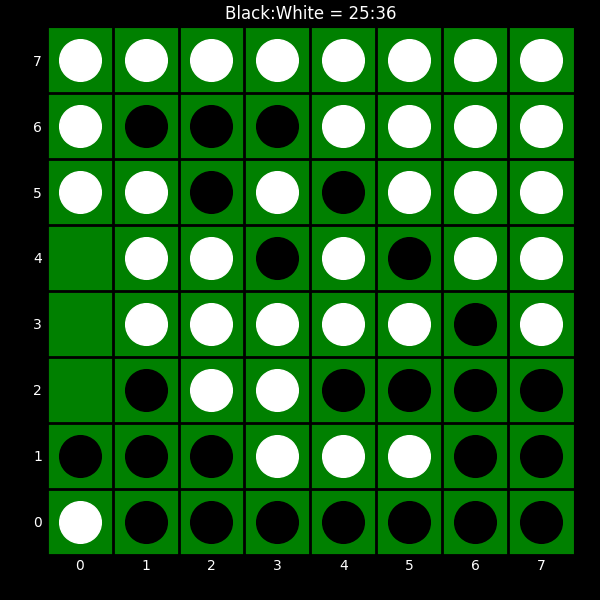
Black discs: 25
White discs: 36